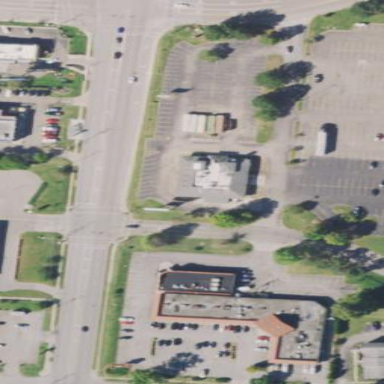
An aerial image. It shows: Parking area with surface.